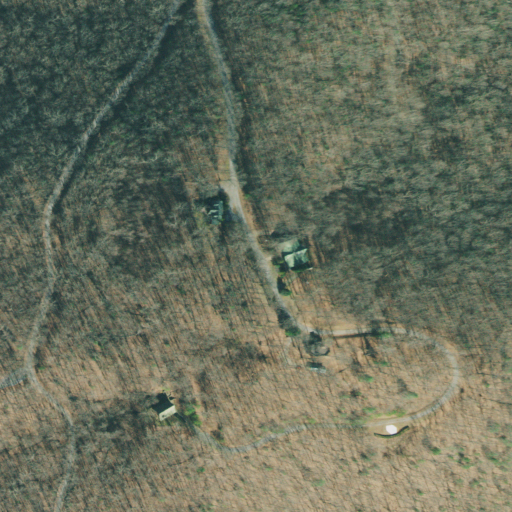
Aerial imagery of mountain in Georgia named Colbert Mountain containing deciduous forest and open development